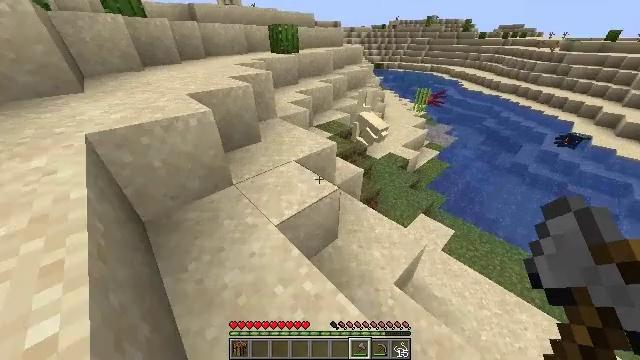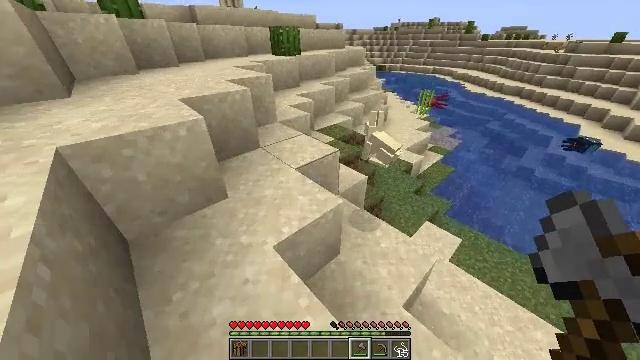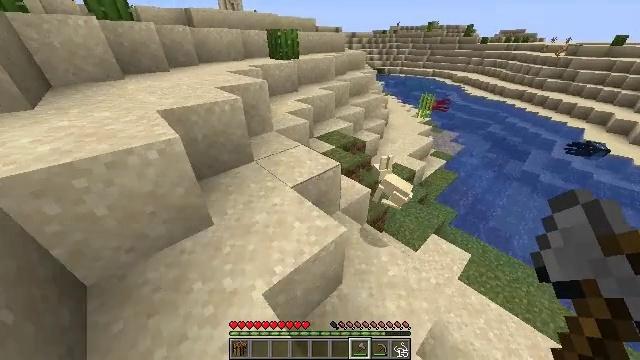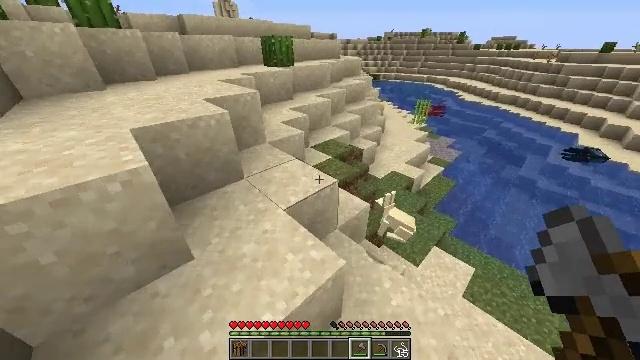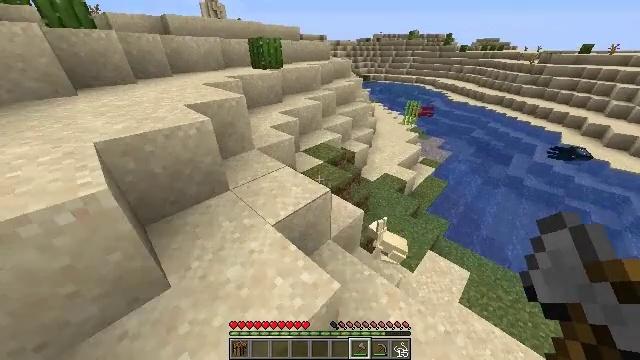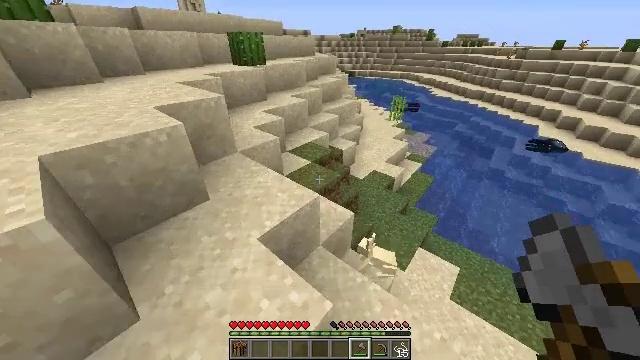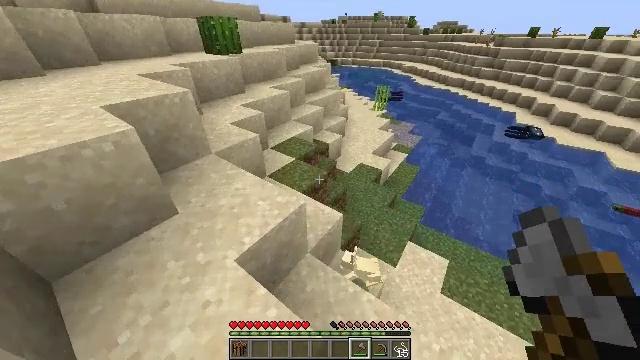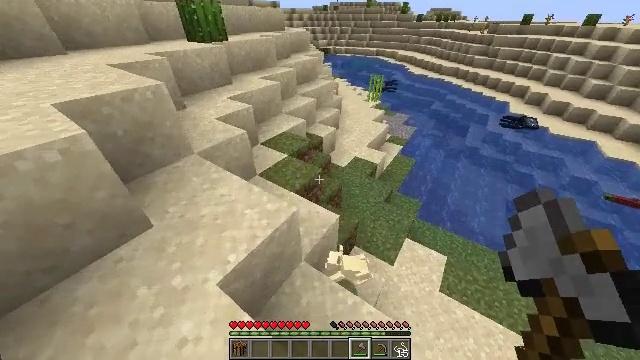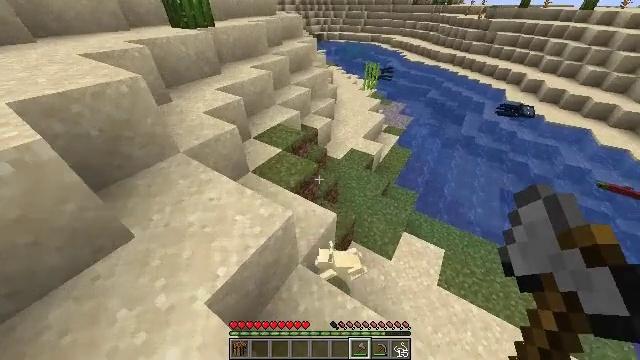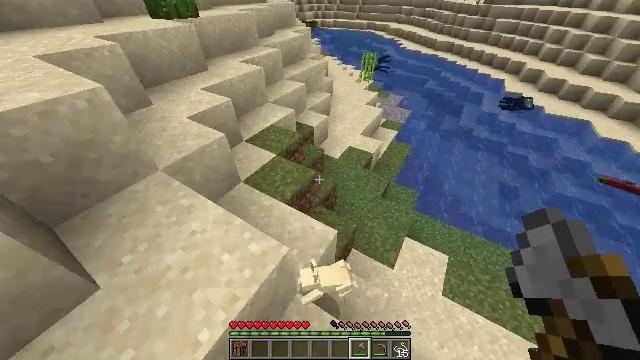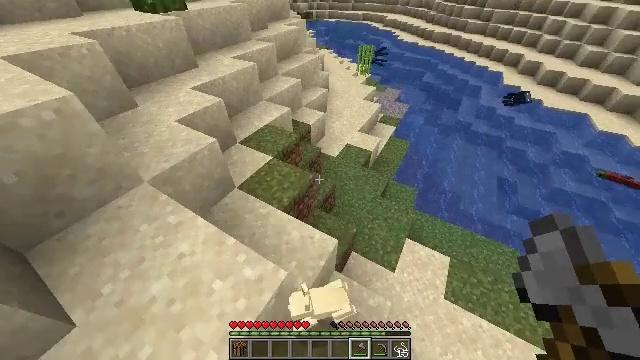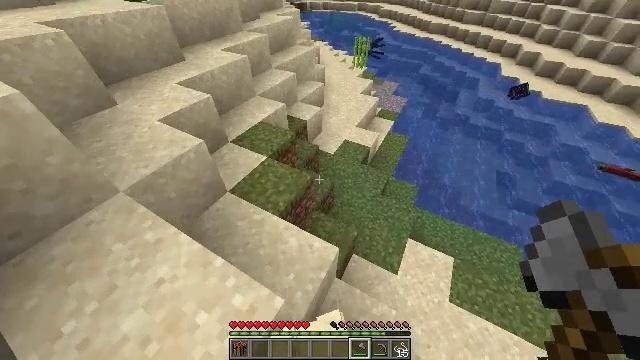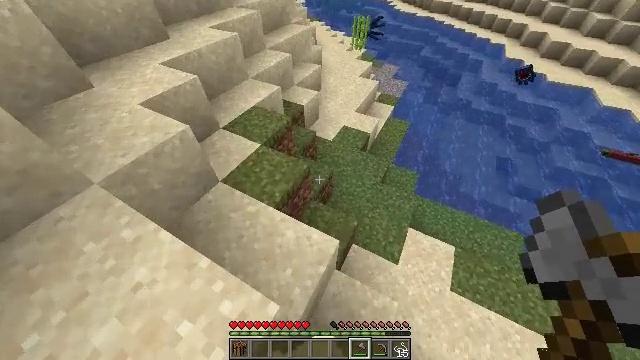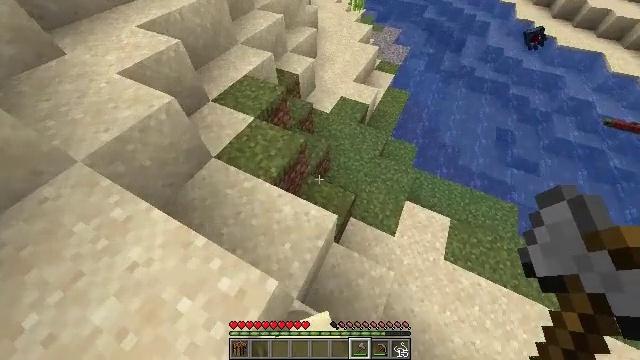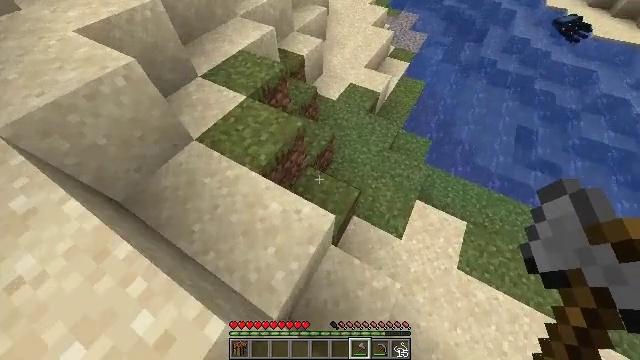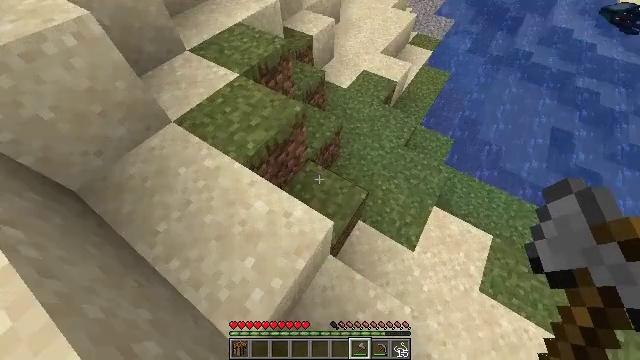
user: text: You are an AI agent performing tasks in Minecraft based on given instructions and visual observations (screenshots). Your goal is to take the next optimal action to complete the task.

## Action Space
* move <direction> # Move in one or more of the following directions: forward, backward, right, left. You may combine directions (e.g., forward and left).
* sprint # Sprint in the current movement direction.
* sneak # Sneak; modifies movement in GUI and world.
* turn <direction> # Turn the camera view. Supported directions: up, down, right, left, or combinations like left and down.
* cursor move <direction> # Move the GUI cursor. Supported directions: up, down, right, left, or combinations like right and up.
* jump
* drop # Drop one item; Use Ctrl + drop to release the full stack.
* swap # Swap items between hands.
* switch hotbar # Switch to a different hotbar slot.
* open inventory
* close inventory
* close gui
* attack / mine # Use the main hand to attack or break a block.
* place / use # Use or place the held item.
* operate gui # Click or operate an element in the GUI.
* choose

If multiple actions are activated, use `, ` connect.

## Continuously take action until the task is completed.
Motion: motion action
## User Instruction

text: Kill mobs.
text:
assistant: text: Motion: move forward
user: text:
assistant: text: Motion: move forward
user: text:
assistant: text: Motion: move forward, turn right and up
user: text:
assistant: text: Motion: move forward, turn right
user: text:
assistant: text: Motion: move forward, turn right
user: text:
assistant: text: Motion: move forward, turn right and down
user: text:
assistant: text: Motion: move forward, turn right and down
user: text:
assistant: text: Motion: move forward, turn right and down
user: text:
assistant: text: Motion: move forward, turn right and down
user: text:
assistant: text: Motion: move forward, turn right and down
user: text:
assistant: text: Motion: move forward, turn right and down
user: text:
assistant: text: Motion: move forward, turn down
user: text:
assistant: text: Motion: move forward, turn right and down
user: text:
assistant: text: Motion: move forward, turn left and down
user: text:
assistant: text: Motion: turn left
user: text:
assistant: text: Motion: turn left
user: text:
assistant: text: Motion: turn left
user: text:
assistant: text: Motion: turn left
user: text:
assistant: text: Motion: move left, turn left and up
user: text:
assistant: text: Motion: move back and move left, turn left and up
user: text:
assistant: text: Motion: move back and move left, turn left and up
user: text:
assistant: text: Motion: move back and move left, turn left and up
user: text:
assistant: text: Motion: turn right and up
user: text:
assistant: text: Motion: no_op
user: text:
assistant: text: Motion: no_op
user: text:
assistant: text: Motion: no_op
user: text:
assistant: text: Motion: no_op
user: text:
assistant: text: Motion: move forward, turn up
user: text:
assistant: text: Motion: move forward, jump
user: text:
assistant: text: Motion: move forward, sprint, jump